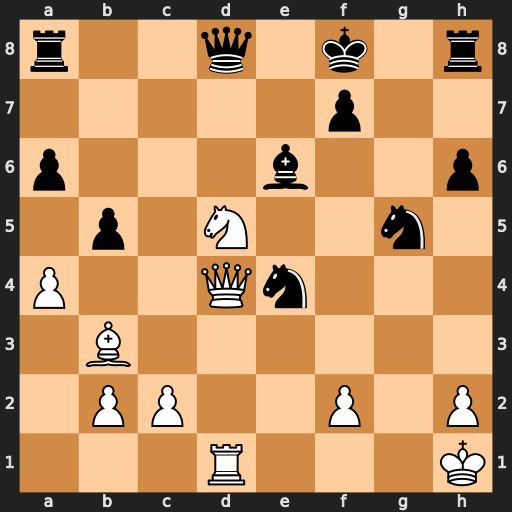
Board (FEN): r2q1k1r/5p2/p3b2p/1p1N2n1/P2Qn3/1B6/1PP2P1P/3R3K
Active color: w
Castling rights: -
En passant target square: -
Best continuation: Qxh8#